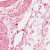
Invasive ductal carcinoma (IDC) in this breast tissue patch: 0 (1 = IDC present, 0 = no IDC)